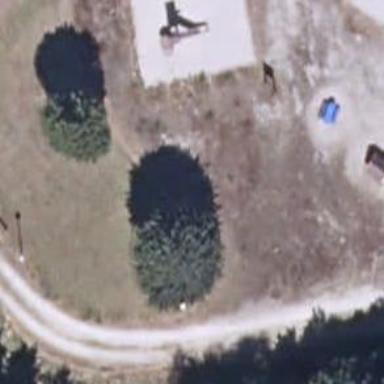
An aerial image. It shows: Bench.